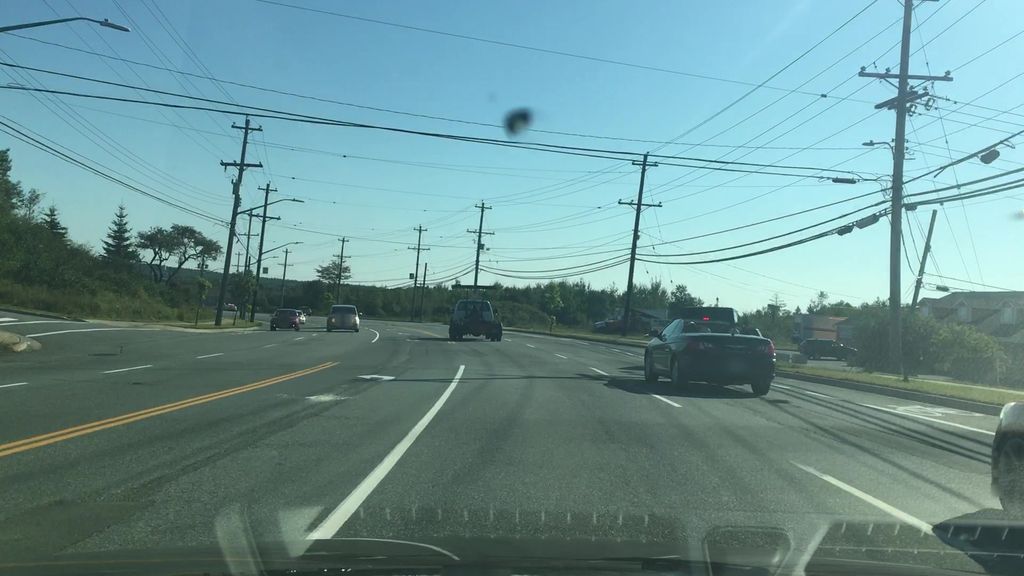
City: halifax